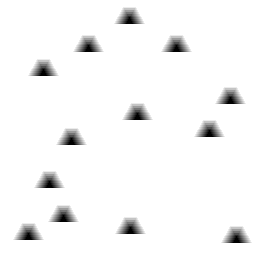
Squares: 0
Triangles: 13
Stars: 0
Total shapes: 13